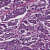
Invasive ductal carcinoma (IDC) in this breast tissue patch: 1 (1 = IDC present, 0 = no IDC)